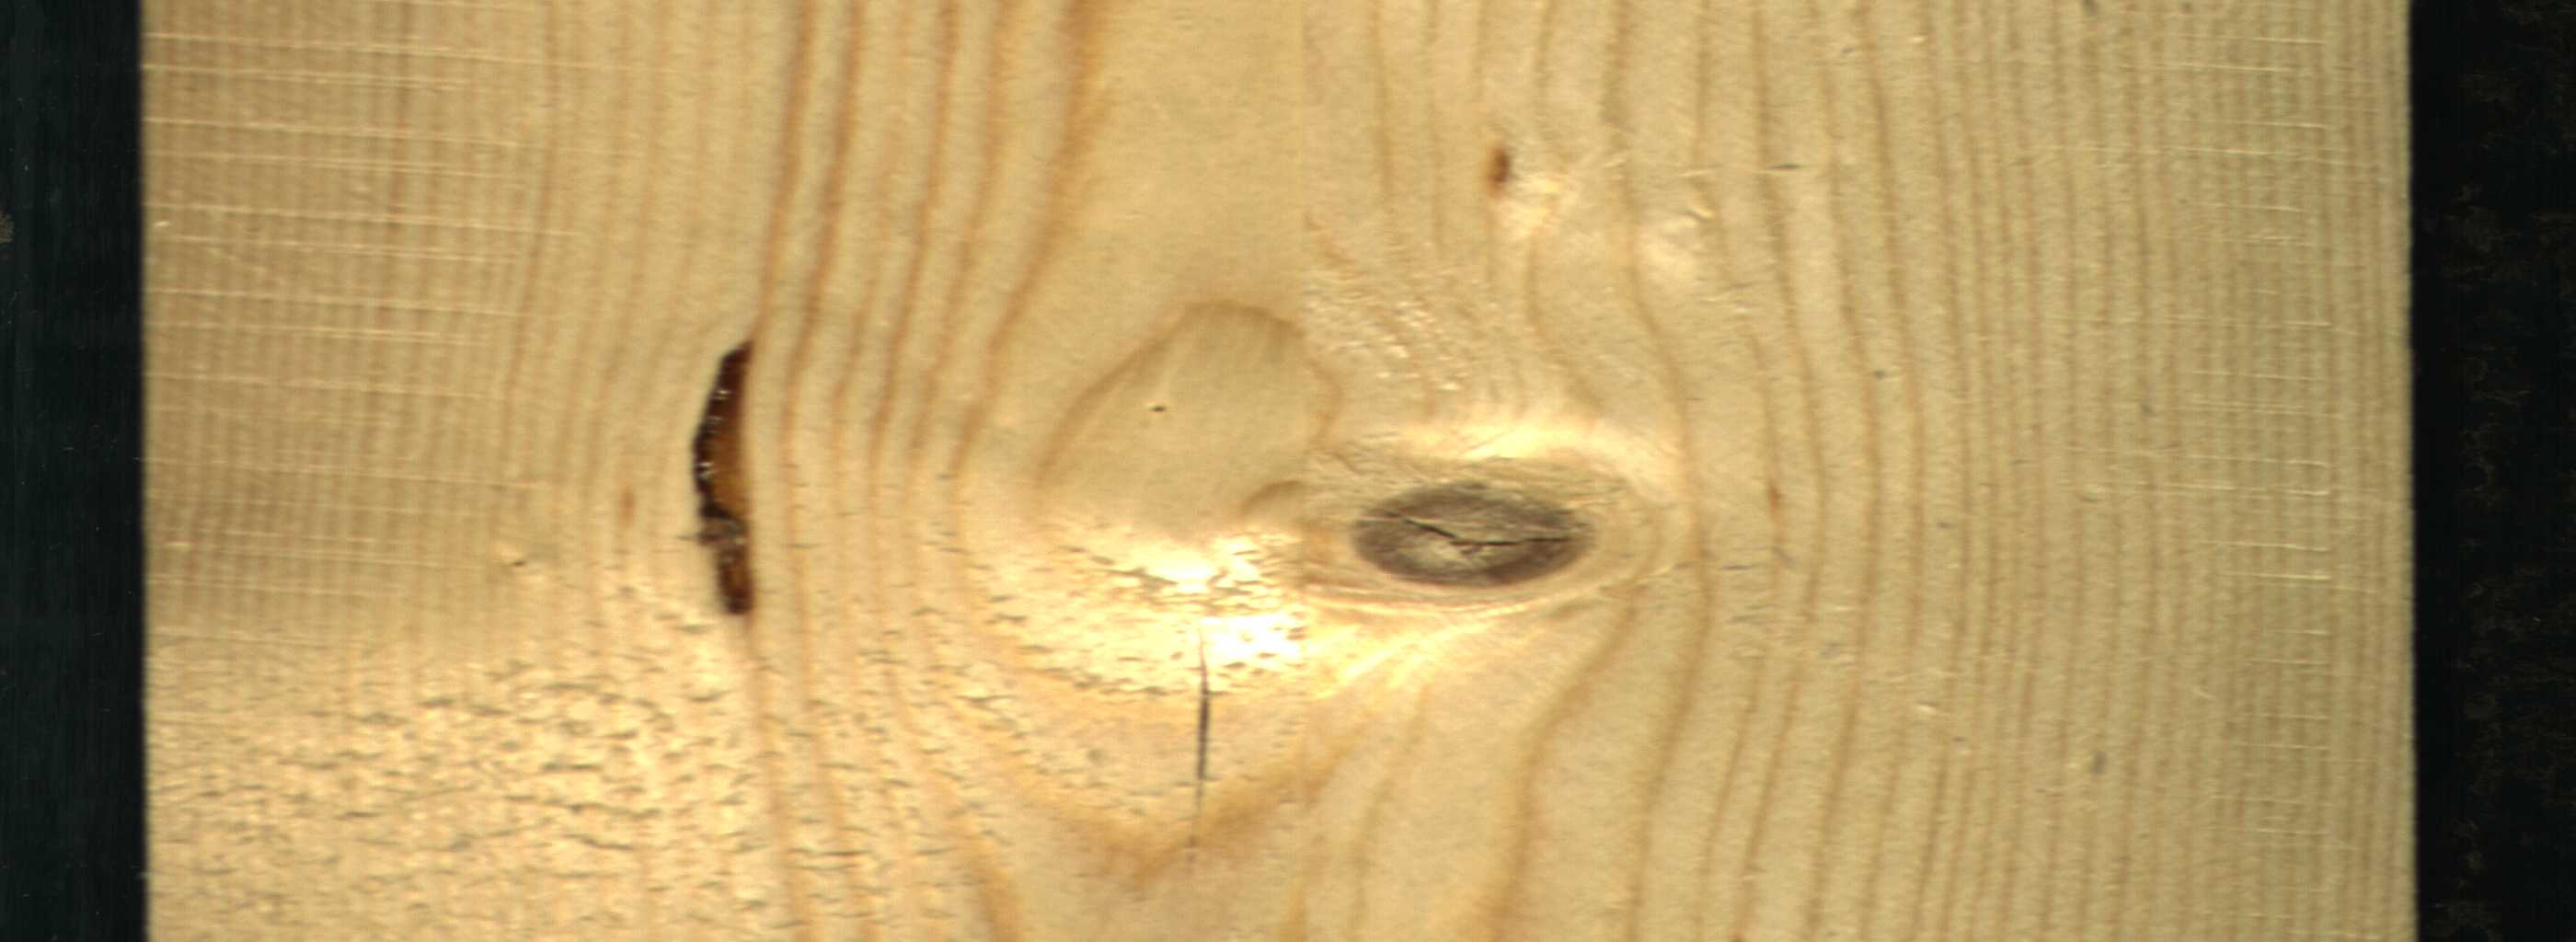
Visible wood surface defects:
resin
Crack
knot_with_crack